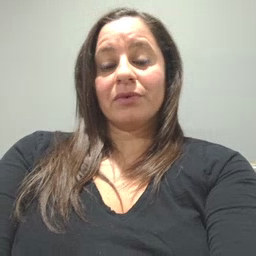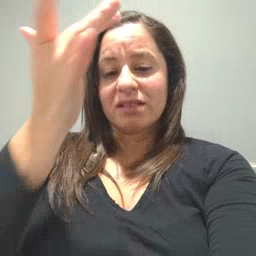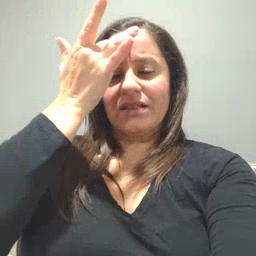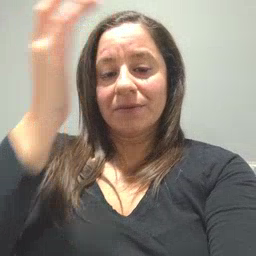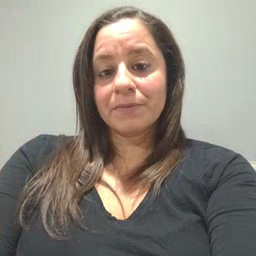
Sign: sick